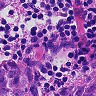
Metastatic tissue present: yes